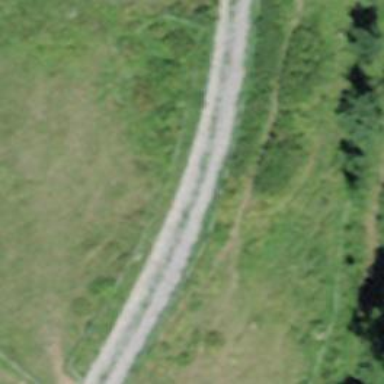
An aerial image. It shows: Unpaved track with grade2 tracktype.